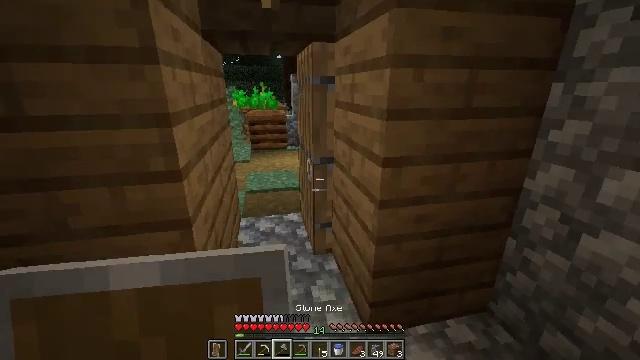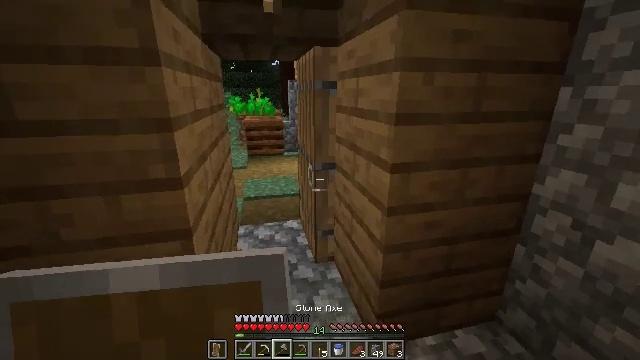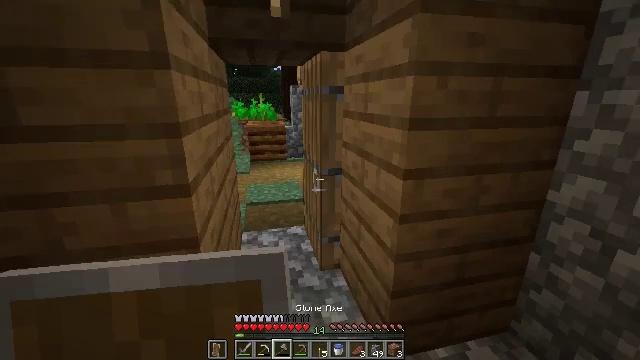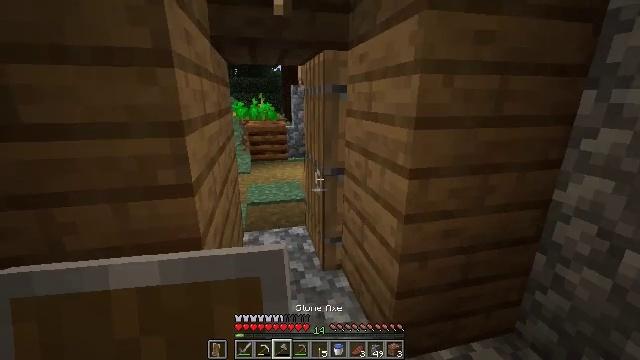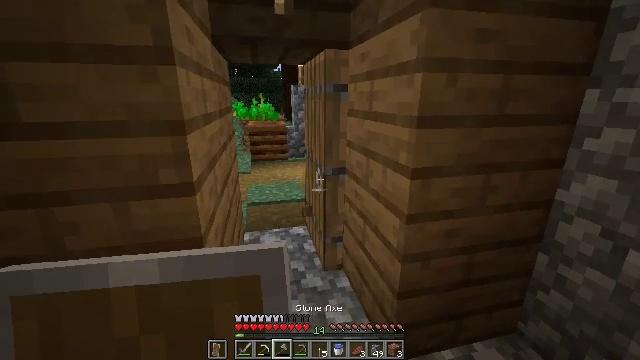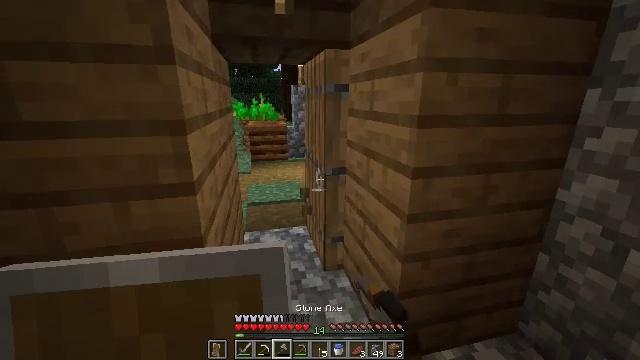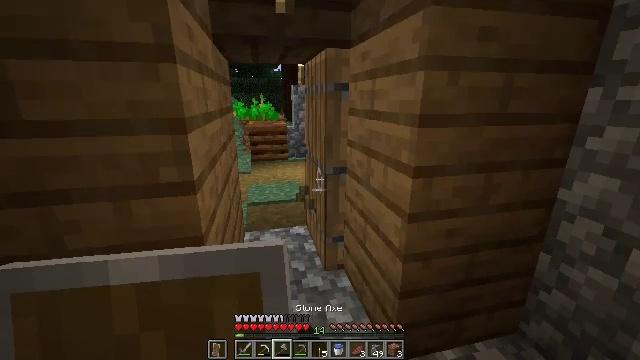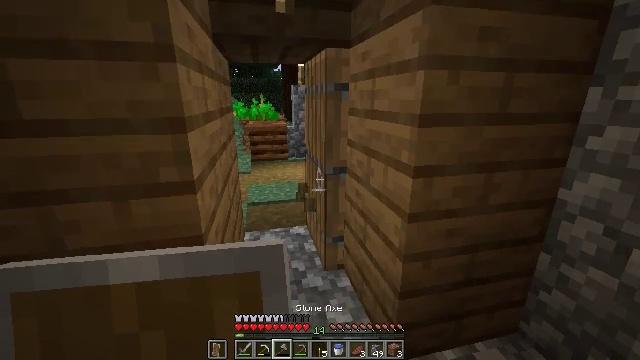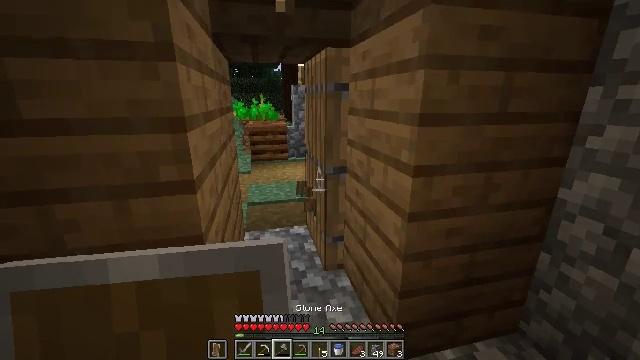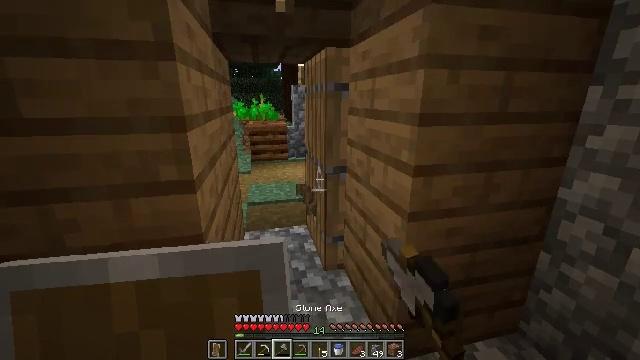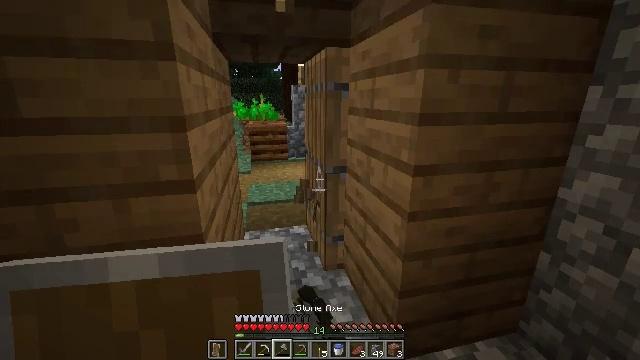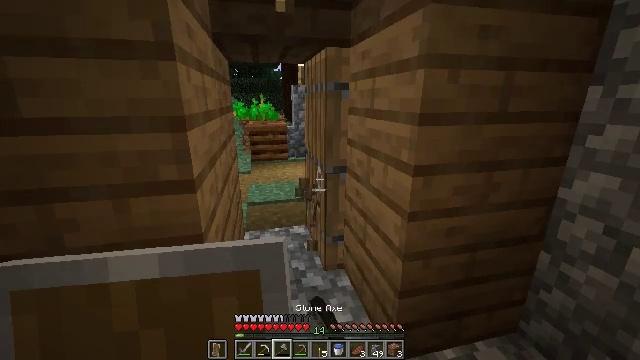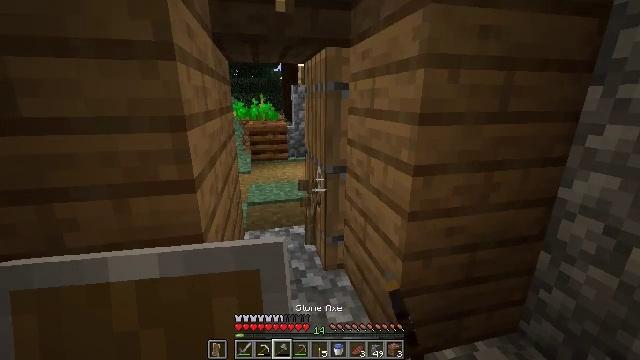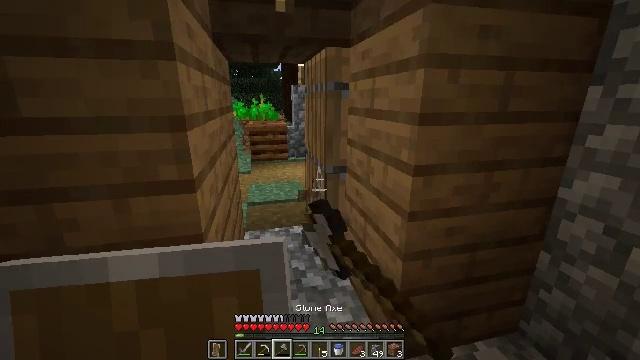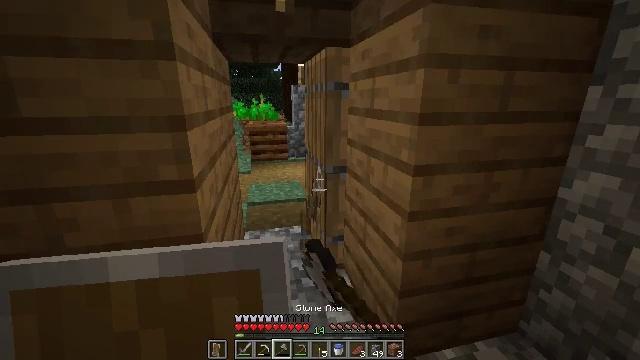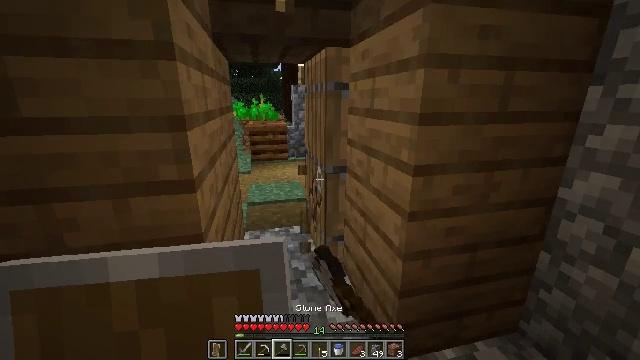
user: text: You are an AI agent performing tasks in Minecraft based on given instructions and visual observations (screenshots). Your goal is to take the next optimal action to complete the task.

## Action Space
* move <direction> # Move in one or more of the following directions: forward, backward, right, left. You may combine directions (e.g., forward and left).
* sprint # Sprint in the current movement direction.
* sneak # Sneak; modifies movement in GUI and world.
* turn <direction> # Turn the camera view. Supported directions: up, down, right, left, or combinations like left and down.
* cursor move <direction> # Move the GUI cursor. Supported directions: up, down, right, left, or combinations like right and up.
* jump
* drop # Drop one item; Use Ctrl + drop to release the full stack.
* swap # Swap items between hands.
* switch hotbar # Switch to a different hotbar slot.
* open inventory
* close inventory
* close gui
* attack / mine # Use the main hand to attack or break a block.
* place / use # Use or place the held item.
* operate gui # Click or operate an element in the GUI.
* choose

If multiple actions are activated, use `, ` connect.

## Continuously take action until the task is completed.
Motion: motion action
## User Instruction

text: Reclaim the spruce door from a structure.
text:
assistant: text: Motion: turn right and up
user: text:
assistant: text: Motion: turn up
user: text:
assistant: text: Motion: no_op
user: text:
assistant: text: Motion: attack / mine
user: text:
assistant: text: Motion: attack / mine
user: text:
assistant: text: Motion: attack / mine
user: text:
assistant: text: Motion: attack / mine
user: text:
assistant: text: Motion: attack / mine
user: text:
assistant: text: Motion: attack / mine
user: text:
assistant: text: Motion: attack / mine
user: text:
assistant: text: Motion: attack / mine
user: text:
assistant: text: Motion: attack / mine
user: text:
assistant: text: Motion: attack / mine
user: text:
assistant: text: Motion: attack / mine
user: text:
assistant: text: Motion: attack / mine
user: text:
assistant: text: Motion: attack / mine
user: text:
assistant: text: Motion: attack / mine
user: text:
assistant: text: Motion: attack / mine
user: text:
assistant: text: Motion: attack / mine
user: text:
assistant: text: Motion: attack / mine
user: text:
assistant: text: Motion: attack / mine
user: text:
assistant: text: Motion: attack / mine
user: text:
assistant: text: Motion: attack / mine
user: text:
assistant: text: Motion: attack / mine
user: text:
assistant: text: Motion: attack / mine
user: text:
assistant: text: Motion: attack / mine
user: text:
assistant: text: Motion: attack / mine
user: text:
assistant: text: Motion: attack / mine
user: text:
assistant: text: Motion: attack / mine
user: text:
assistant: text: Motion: attack / mine